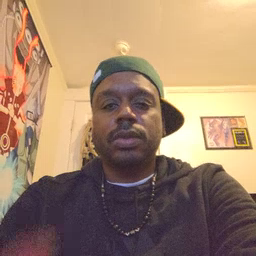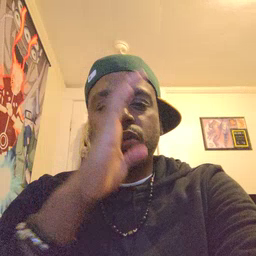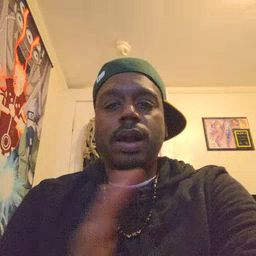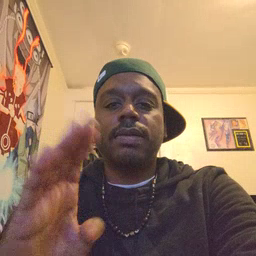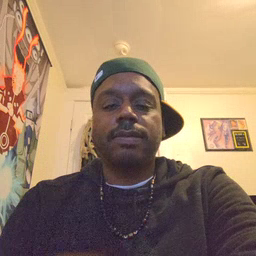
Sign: quiet